Question: I have a row in my table and I need insert other similar rows if they don't exist. For example column SubKey1 = XFITEST and column SubKey2 = 5. I need to check if there is a row with column SubKey1 = XFITEST and Column SubKey2 = 7 and if not I need to insert it. Basically I need to check every SubKey1 that has a Subkey2 = 5 and make sure it also has a row with the same SubKey1 but SubKey2 = 7 and if not I need to insert it.
Thanks!
Edit: Hopefully a good example. In the below example I need to identify that Subkey1 XFITEST is missing a row that has a subkey2 of 7 and insert it.
This is what I currently have. There are a whole bunch of different value in Subkey1 that I need to check though.

'''
SubKey1 SubKey2
AISBTF500 5
AISBTF500 7
XFITEST 5
'''
This is what I am trying to accomplish.
'''
SubKey1 SubKey2
AISBTF500 5
AISBTF500 7
XFITEST 5
XFITEST 7
'''
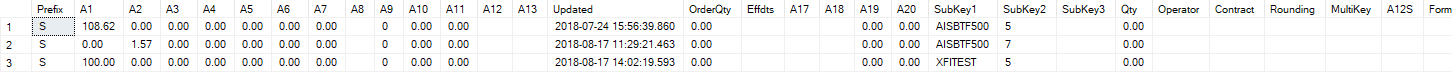
Answer: <URL>
You can do it like below :
'''
insert into Table1(SubKey1, SubKey2)
select SubKey1, 7 as SubKey2 from Table1 as tbl1
where SubKey2=5 and
not exists(select 1 from Table1 where SubKey1=tbl1.SubKey1 and SubKey2=7)
group by SubKey1, SubKey2
'''